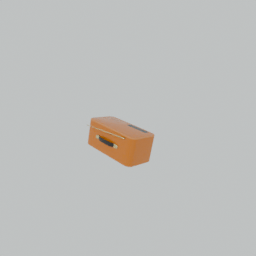
Label: electronics